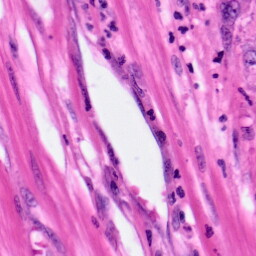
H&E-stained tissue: Pancreatic